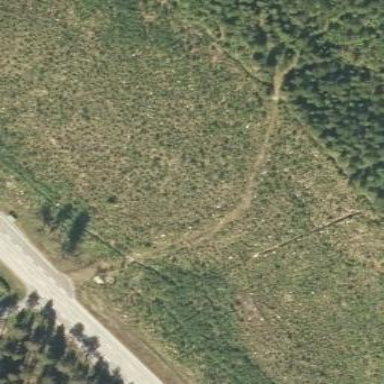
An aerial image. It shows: Clearcut man-made area surrounded by scrub vegetation.